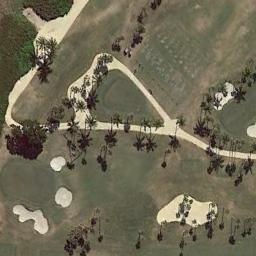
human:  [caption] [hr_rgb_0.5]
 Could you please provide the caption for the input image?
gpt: There are a few bunkers and a few paths on the large green lawn on the golf course and many trees .

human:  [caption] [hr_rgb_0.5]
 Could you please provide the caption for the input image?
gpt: The golf course has some fairways, Roads, Barrier trees and sandpits .

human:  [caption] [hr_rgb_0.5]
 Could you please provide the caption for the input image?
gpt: Numerous trees are near the golf course .

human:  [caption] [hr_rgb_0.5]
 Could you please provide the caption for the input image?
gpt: There are five bunkers in this area, Two winding paths and a small river .

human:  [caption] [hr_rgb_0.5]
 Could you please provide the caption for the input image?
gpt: There are four bunkers and some trees on the golf course .